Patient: sex M, age 63
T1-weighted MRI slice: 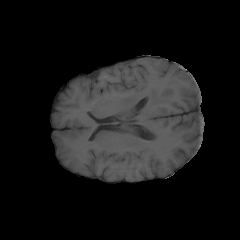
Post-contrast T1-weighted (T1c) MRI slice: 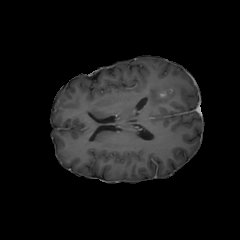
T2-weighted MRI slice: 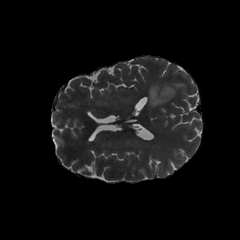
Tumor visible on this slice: yes
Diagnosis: Glioblastoma, IDH-wildtype
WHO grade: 4